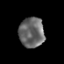
Tissue: prostate
Cell type: T cells
Senescence score: 0.3298
Nuclear area (px): 739
Mean DAPI intensity: 105.058